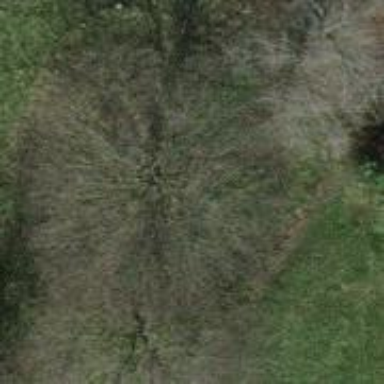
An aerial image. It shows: Beautiful tree in nature.